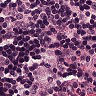
Metastatic tissue present: yes